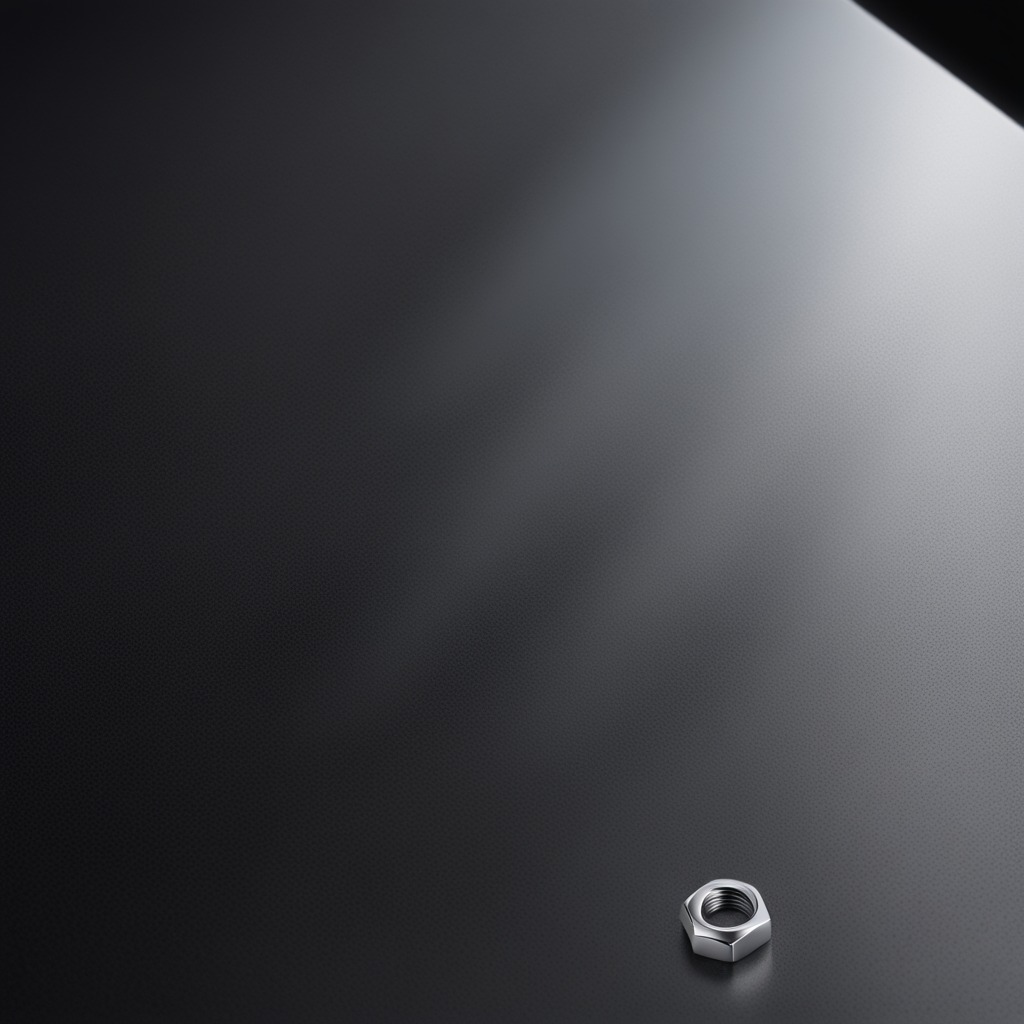
A metal nut is lying on a clean granite tabletop covered with a black rubber mat inside a workshop under bright overhead lighting crisp shadows high clarity worn but beneath the mat.